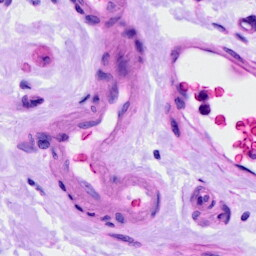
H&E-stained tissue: Ovarian